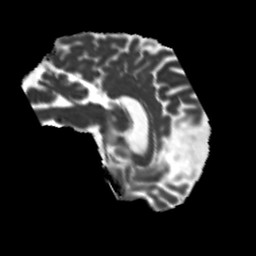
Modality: MD
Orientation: sagittal
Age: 58
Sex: male
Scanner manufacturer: siemens
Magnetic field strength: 3 T
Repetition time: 5.25 s
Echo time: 0.08 s